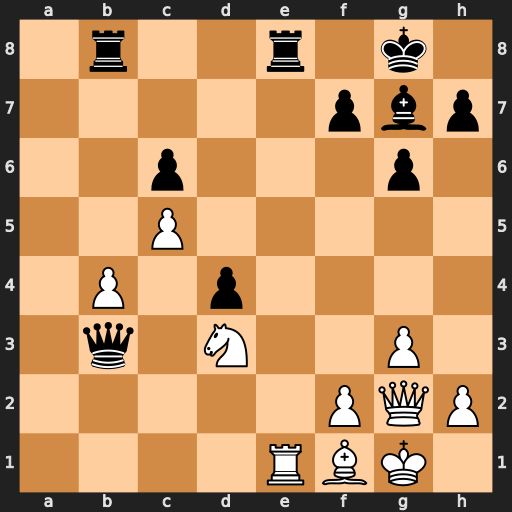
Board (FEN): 1r2r1k1/5pbp/2p3p1/2P5/1P1p4/1q1N2P1/5PQP/4RBK1
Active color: w
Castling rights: -
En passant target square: -
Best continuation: Rxe8+ Rxe8 Qxc6